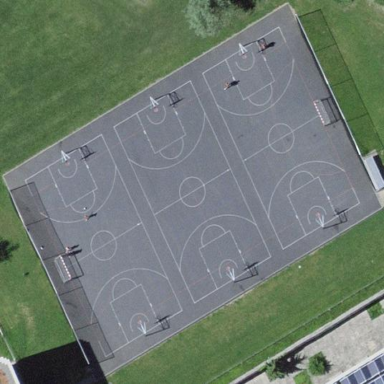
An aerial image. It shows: Asphalt basketball court on pitch.